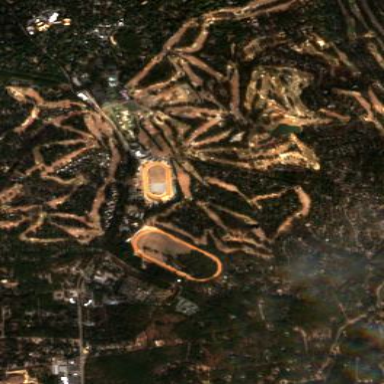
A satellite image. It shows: Sports center on leisure land.